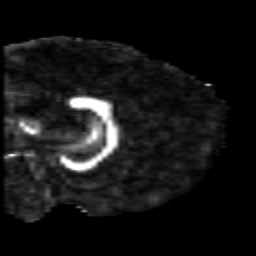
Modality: FA
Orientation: sagittal
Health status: healthy
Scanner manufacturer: siemens
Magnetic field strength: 3 T
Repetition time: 10 s
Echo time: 0.092 s